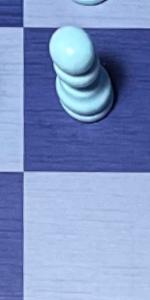
Label: Empty